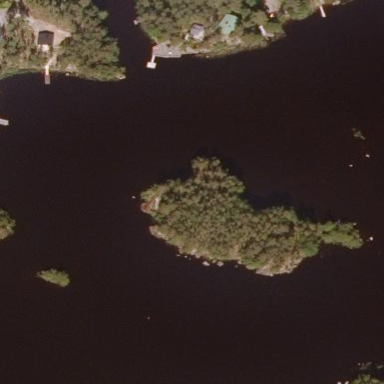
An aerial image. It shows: Islet.